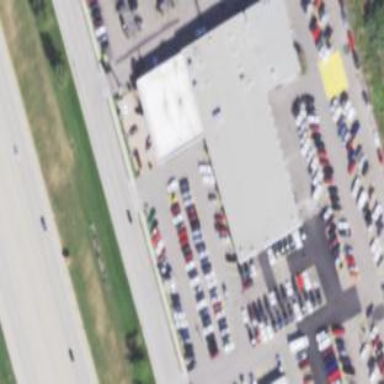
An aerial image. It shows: Retail building housing car shop.